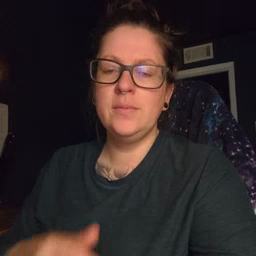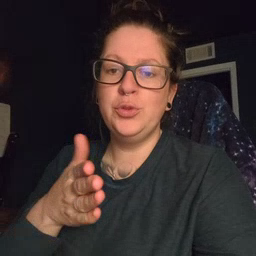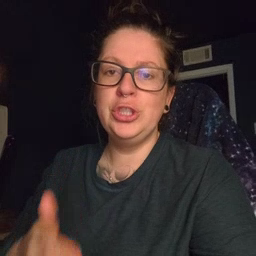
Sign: book